Field crop: maize
Growth stage: 2
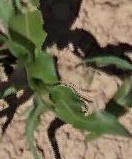
Species: maize